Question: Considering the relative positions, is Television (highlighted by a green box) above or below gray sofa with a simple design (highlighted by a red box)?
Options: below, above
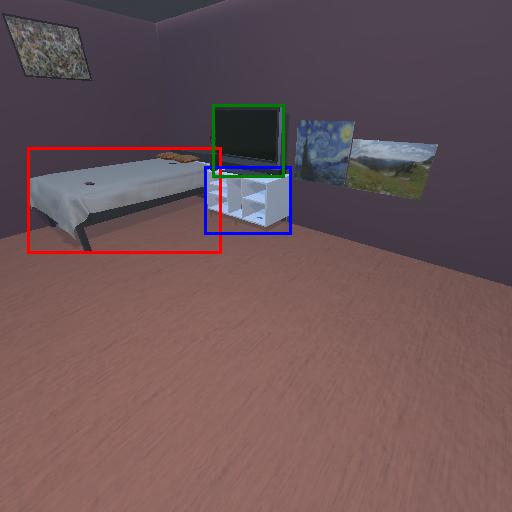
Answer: below